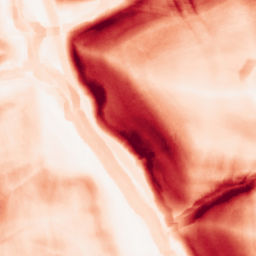
Category: morphological
Decomposition family: morphological_gradient
Decomposition parameters: size: 10
shape: square
Upsampling method: quartic
Upsampling parameters: scale: 2
Upsampling scale: 2